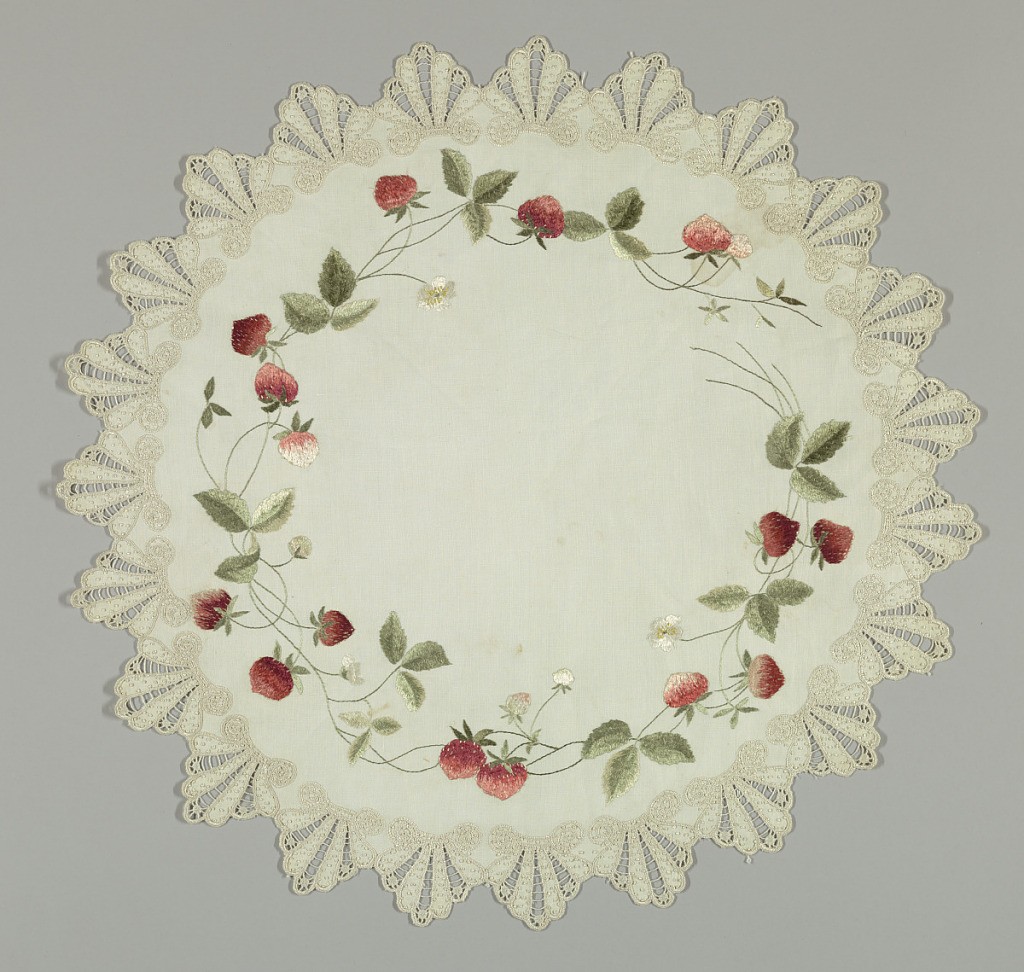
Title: Table mat
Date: ca. 1886
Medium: linen, silk
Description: White linen table mat embroidered in colored and white silks. Edge of deep scallops, worked in white, with French knots, buttonholes and drawn work. Inner border of realistic strawberry vine in reds and greens and white. Satin stitch and stem stitch. Embroidered by donor's mother.